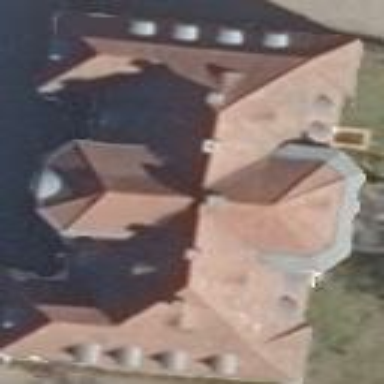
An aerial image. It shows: Historic castle building designed in the style of manor.